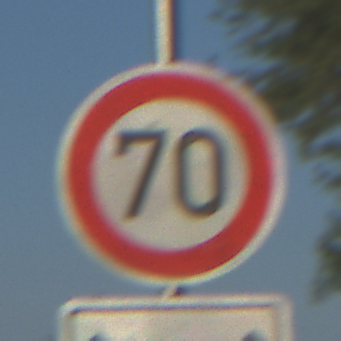
Verkehrszeichen: Geschwindigkeit70
Zusatzzeichen unten: LaengeEinerStrecke2
Umgebung: Outdoor, RoadRail
Tageszeit: MorningAfternoon
Wetter: Clear
Licht: Natural
Jahreszeit: NotSpecified
Kontrast: HighContrast